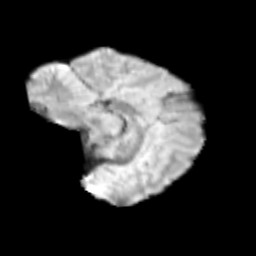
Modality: T2w
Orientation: sagittal
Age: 11
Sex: female
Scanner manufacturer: siemens
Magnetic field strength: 3 T
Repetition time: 3.8 s
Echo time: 0.07 s